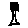
Label: tree